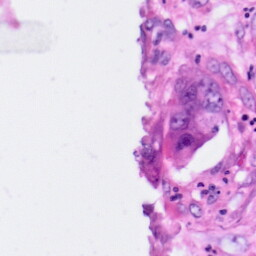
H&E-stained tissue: Pancreatic